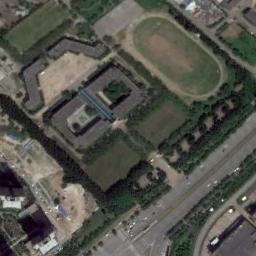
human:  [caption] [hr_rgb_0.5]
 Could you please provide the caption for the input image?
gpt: There are several roads beside the ground track field .

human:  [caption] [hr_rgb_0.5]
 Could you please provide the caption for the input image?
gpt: The track in the field is not colored .

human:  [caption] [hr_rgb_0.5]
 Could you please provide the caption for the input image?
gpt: The ground track field is next to some lawns and some buildings are next to the ground track field .

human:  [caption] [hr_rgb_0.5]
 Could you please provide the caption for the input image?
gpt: A track and field is built in the middle of a residential area, Surrounded by a lot of vegetation .

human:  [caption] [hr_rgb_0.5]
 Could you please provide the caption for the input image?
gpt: There are some black buildings beside the ground track field with a yellow track .